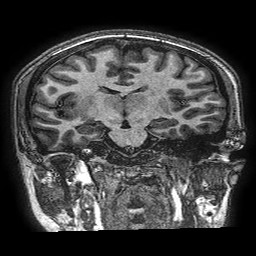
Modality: T1w
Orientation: sagittal
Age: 17
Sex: female
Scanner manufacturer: ge
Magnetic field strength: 3 T
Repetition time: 0.00766 s
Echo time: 0.003476 s